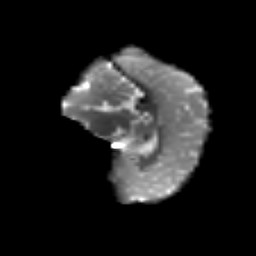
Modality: T2w
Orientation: sagittal
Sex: female
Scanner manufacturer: siemens
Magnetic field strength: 3 T
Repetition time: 5 s
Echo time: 0.071 s